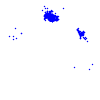
Particle: electron